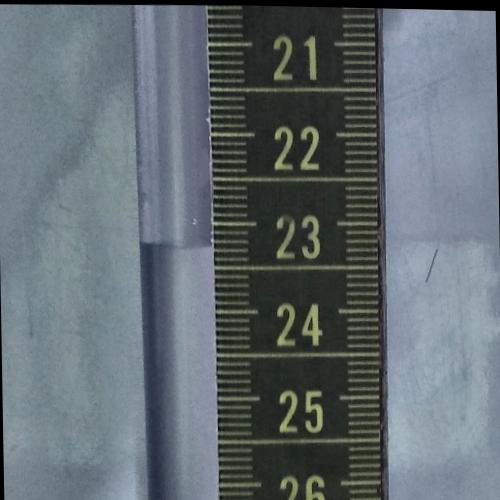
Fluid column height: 23.3 cm